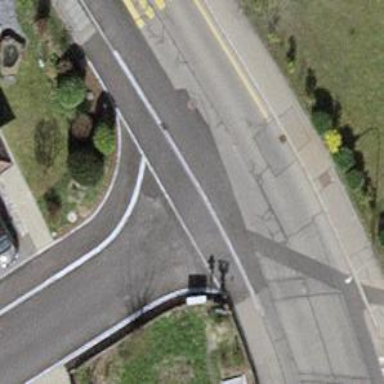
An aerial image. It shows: Tertiary road with asphalt surface.